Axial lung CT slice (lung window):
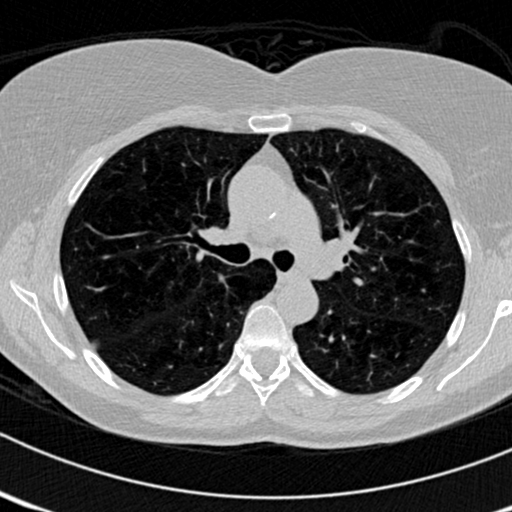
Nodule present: no